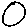
Label: circle